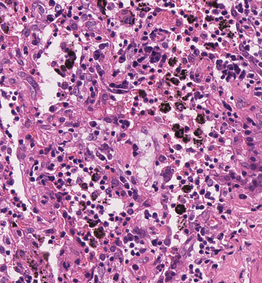
Tumor epithelial tissue: yes
Tumor-associated stroma tissue: yes
Normal tissue: no